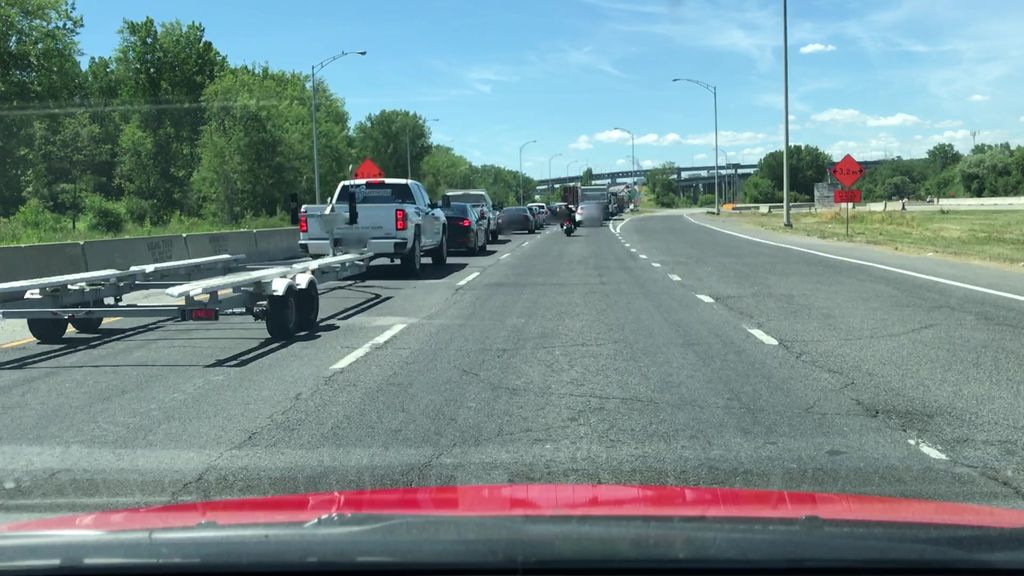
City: montreal